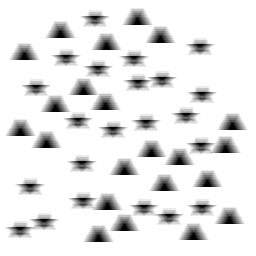
Squares: 0
Triangles: 22
Stars: 22
Total shapes: 44